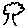
Label: tree